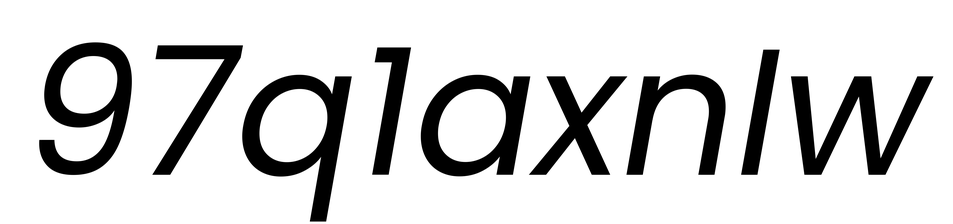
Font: Poppins-Italic